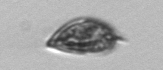
Label: Prorocentrum_triestinum